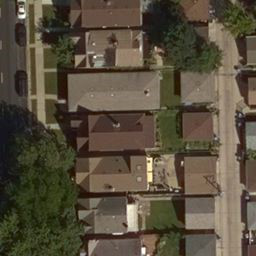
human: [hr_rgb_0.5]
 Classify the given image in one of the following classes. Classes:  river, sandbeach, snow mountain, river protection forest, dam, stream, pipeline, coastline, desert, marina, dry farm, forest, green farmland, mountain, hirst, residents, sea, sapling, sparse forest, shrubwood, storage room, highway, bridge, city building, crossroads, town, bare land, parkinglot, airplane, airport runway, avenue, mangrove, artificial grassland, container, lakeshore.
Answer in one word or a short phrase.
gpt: residents